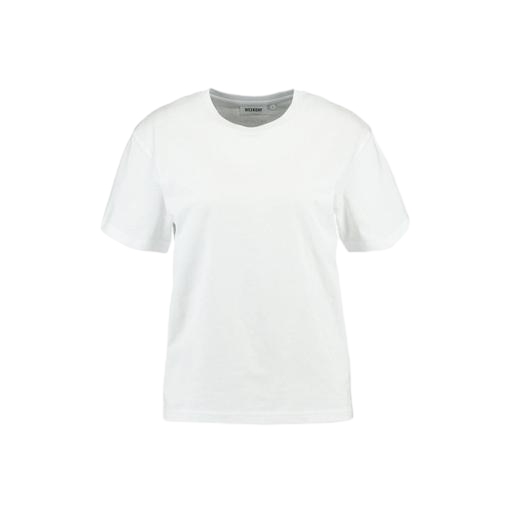
only white t-shirt, white woman's tee, white petite t-shirt only macy, white background